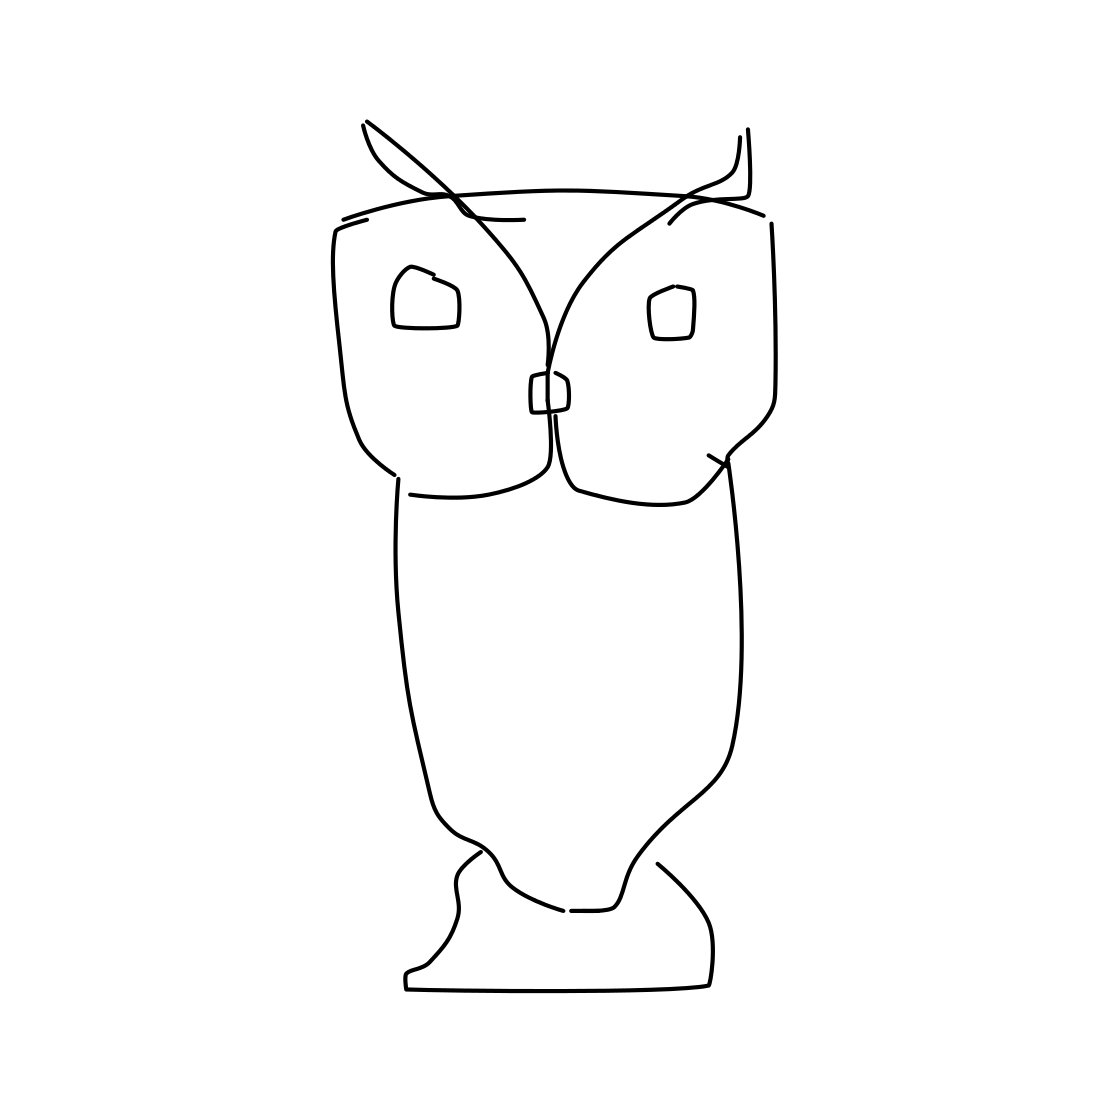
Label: owl